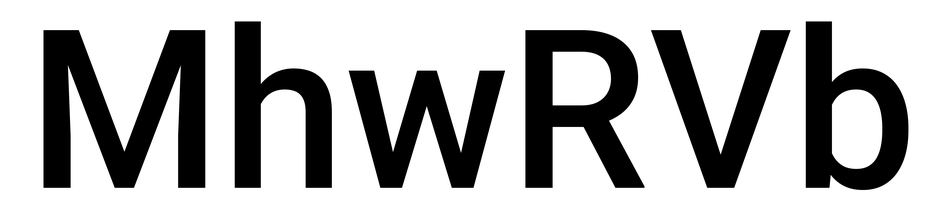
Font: Roboto_Medium